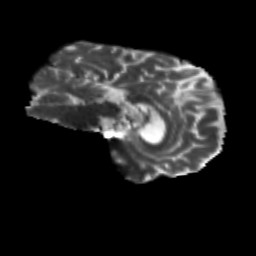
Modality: T2w
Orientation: sagittal
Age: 74
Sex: male
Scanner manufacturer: siemens
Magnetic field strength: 3 T
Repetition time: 4.71 s
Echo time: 0.0906 s